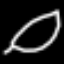
Label: leaf